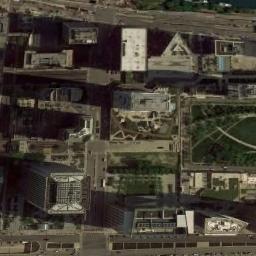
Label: commercial_area